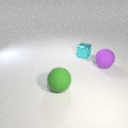
large green rubber sphere to the left of small cyan metal cube